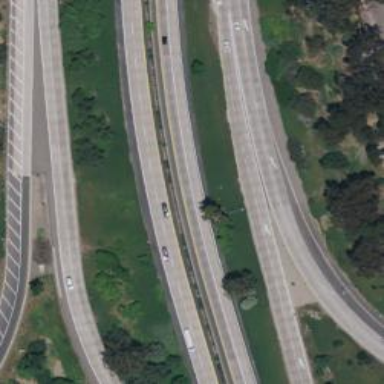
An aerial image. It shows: Motorway link.